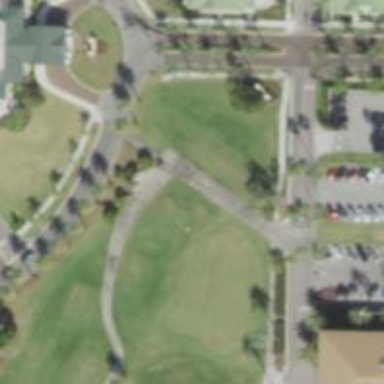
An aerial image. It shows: Path for both road and golf.